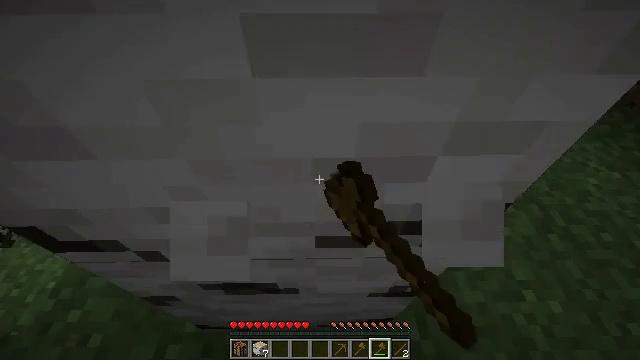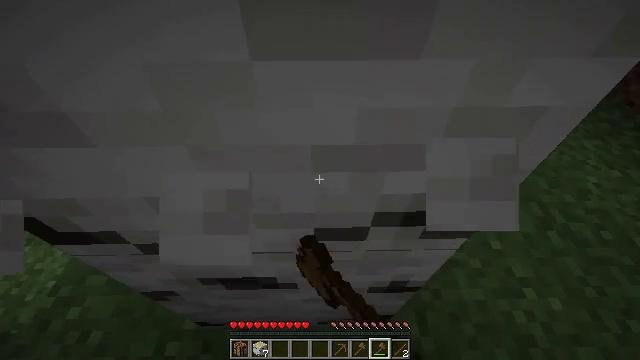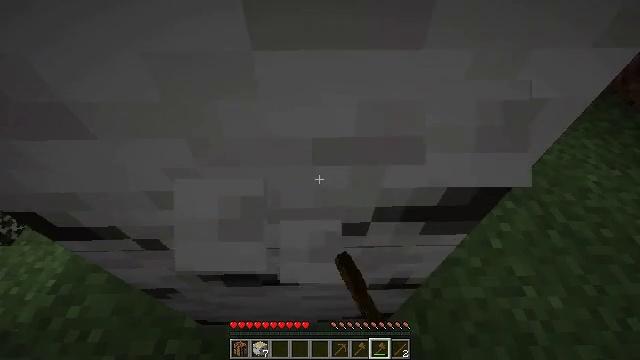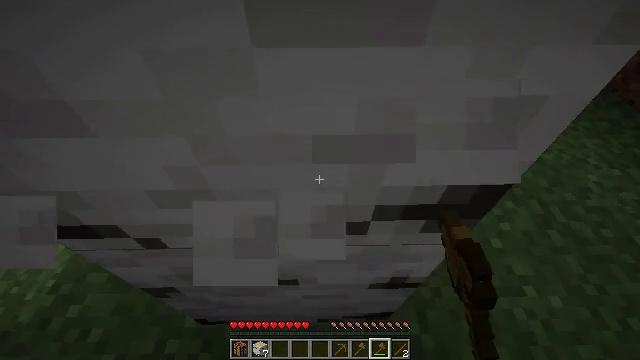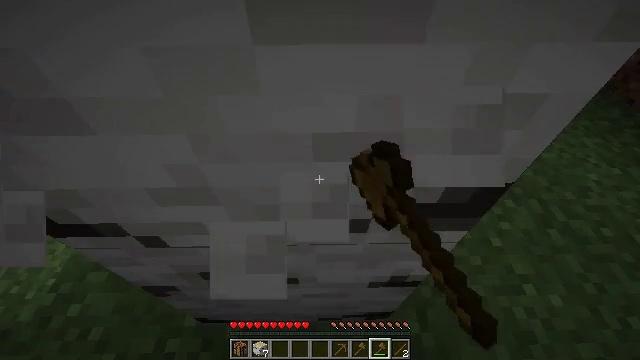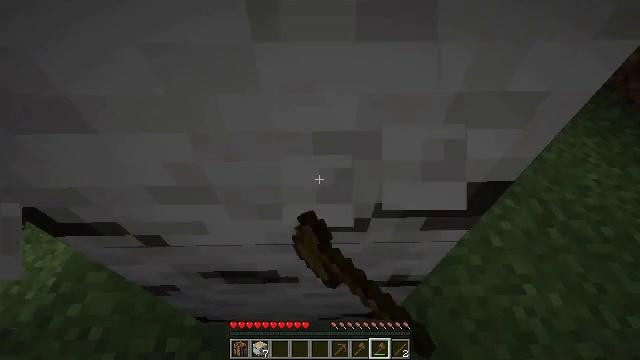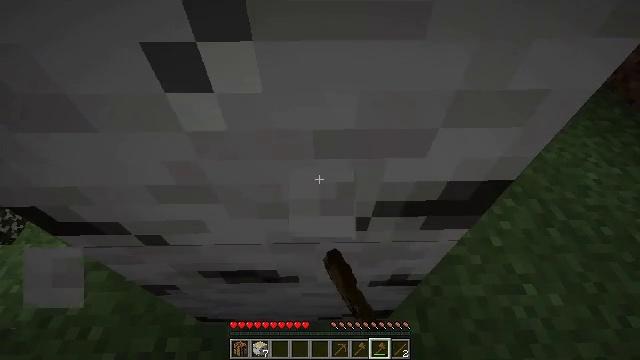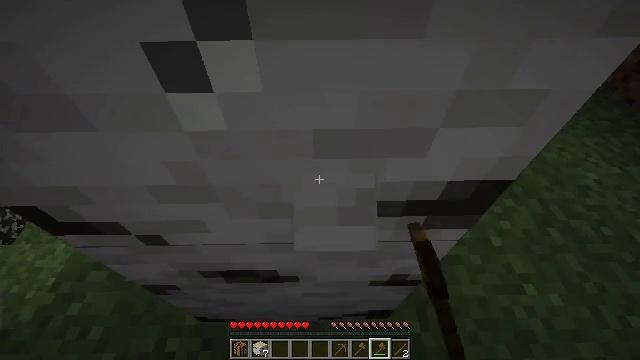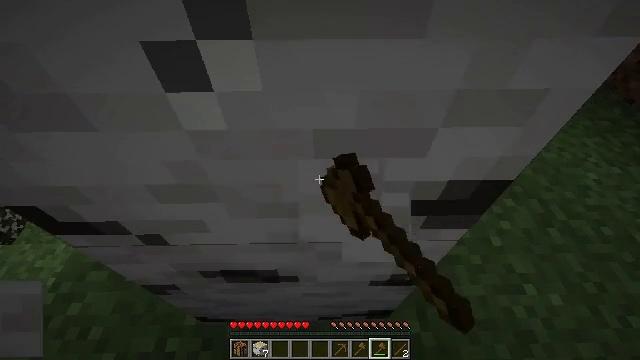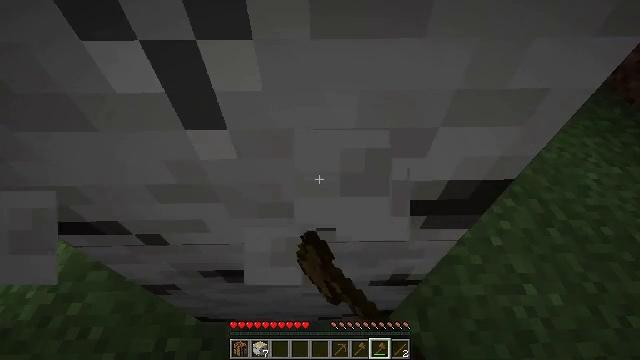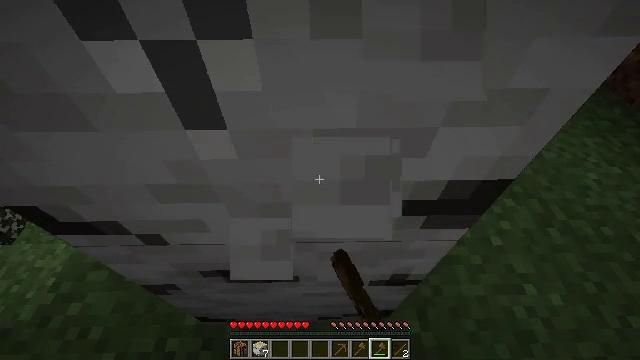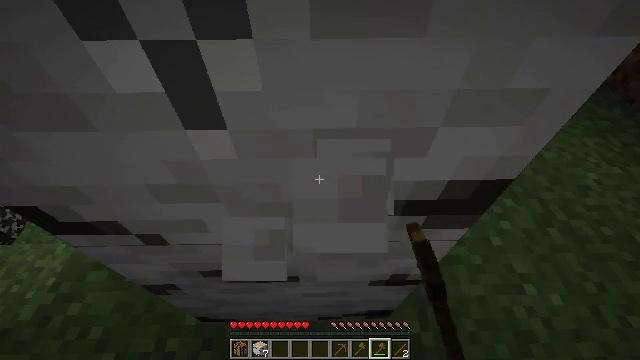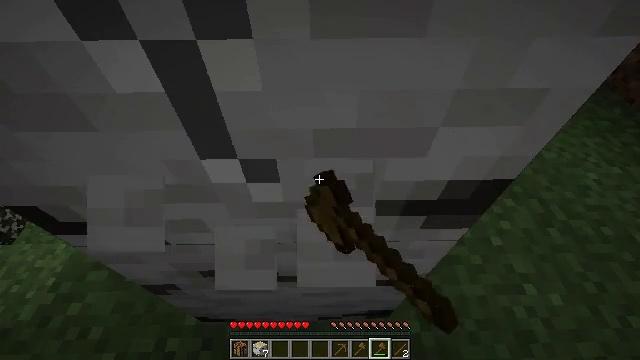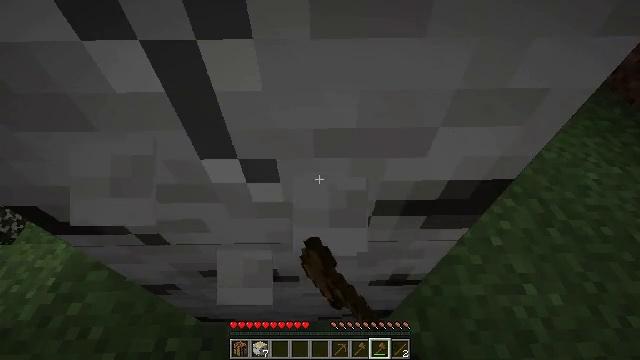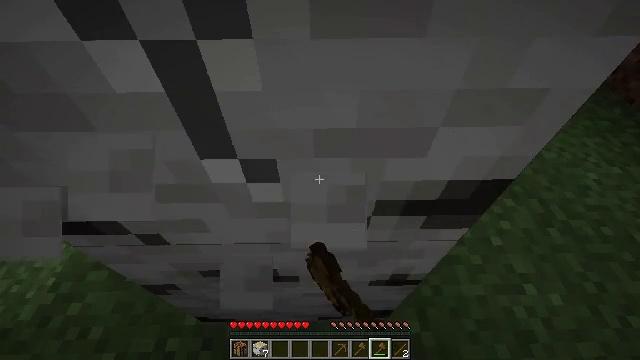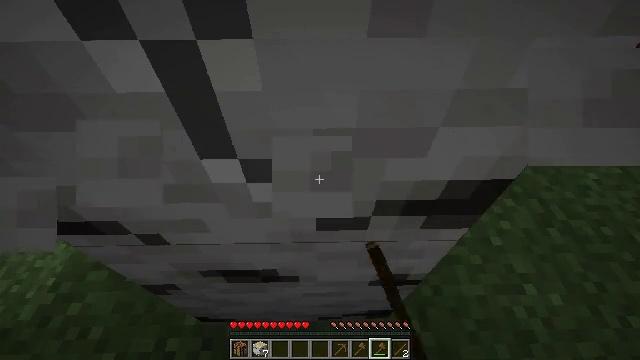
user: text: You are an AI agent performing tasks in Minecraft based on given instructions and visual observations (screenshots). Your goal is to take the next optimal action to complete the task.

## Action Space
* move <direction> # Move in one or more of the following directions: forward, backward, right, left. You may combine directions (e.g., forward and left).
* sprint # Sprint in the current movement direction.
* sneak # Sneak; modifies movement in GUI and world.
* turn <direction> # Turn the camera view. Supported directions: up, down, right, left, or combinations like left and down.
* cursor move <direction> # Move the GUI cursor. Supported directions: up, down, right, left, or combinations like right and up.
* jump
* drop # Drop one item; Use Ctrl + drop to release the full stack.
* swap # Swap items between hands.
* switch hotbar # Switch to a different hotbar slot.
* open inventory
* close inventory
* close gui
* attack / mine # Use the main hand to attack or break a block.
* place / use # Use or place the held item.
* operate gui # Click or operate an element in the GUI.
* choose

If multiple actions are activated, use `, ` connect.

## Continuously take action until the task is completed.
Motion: motion action
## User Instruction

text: Mine the birch log from the tree.
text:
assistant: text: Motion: attack / mine
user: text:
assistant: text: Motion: attack / mine
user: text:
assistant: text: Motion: attack / mine
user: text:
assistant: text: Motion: attack / mine
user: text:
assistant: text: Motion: attack / mine
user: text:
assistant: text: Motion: attack / mine
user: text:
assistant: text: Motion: attack / mine
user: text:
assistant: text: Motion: attack / mine
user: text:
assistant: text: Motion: attack / mine
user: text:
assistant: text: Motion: attack / mine
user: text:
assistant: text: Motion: attack / mine
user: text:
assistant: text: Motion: attack / mine
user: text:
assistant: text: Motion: attack / mine
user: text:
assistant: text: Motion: attack / mine
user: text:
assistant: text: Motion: attack / mine
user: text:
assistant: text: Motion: attack / mine
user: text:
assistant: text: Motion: attack / mine
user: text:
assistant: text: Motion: attack / mine
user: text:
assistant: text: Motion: attack / mine
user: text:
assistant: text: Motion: attack / mine
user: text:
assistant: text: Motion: attack / mine
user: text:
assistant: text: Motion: attack / mine
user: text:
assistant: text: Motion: attack / mine
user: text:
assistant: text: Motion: attack / mine
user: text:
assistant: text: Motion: turn up, attack / mine
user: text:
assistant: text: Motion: attack / mine
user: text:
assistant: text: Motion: attack / mine
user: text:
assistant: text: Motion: attack / mine
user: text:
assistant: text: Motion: attack / mine
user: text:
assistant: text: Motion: attack / mine